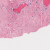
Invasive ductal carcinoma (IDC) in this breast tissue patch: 0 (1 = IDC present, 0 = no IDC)